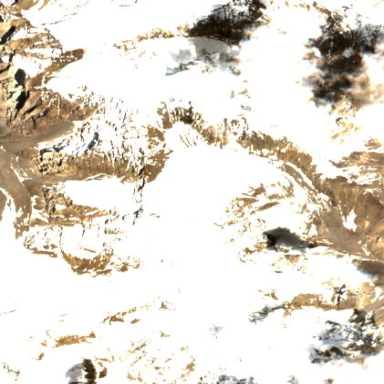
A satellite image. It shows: Stunning view of glacier.